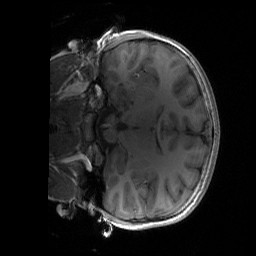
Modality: T1w
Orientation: coronal
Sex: male
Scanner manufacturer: siemens
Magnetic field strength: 3 T
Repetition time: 1.9 s
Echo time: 0.00243 s